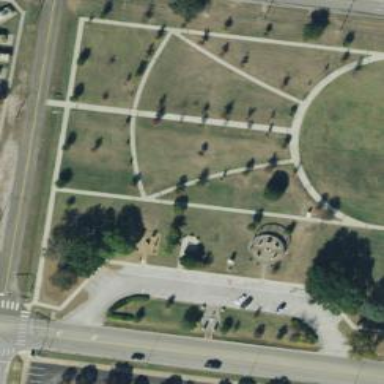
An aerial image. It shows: Memorial site with historic significance.